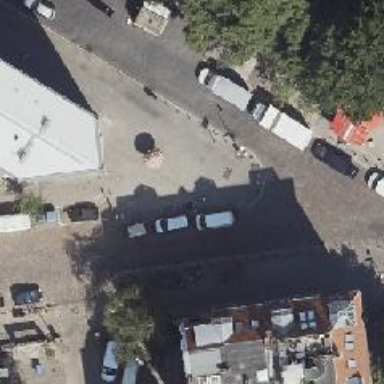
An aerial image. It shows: Bicycle rental service.